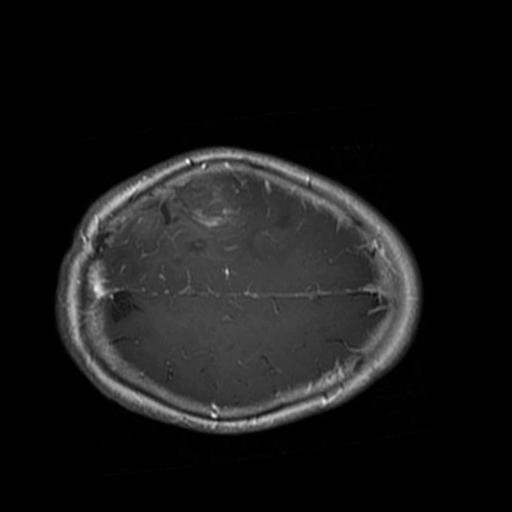
Label: brain_glioma